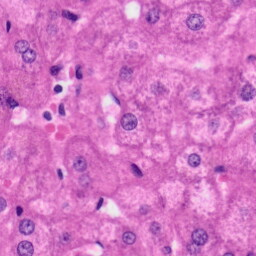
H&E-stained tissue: Liver